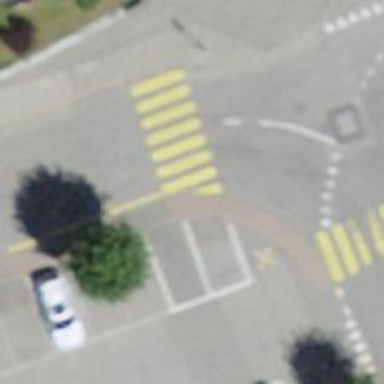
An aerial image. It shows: Kerb barrier.